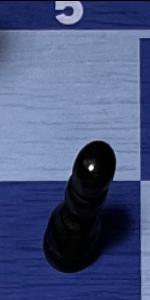
Label: Pawn_Black